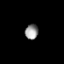
Tissue: prostate
Cell type: Myeloid cells
Senescence score: 0.7237
Nuclear area (px): 194
Mean DAPI intensity: 147.773